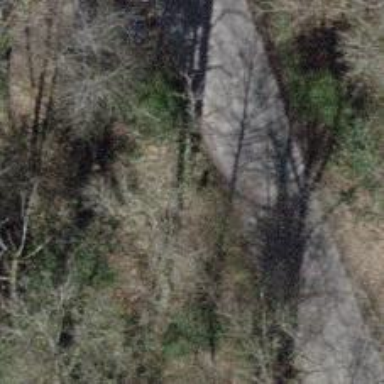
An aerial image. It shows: Unclassified road.